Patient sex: M
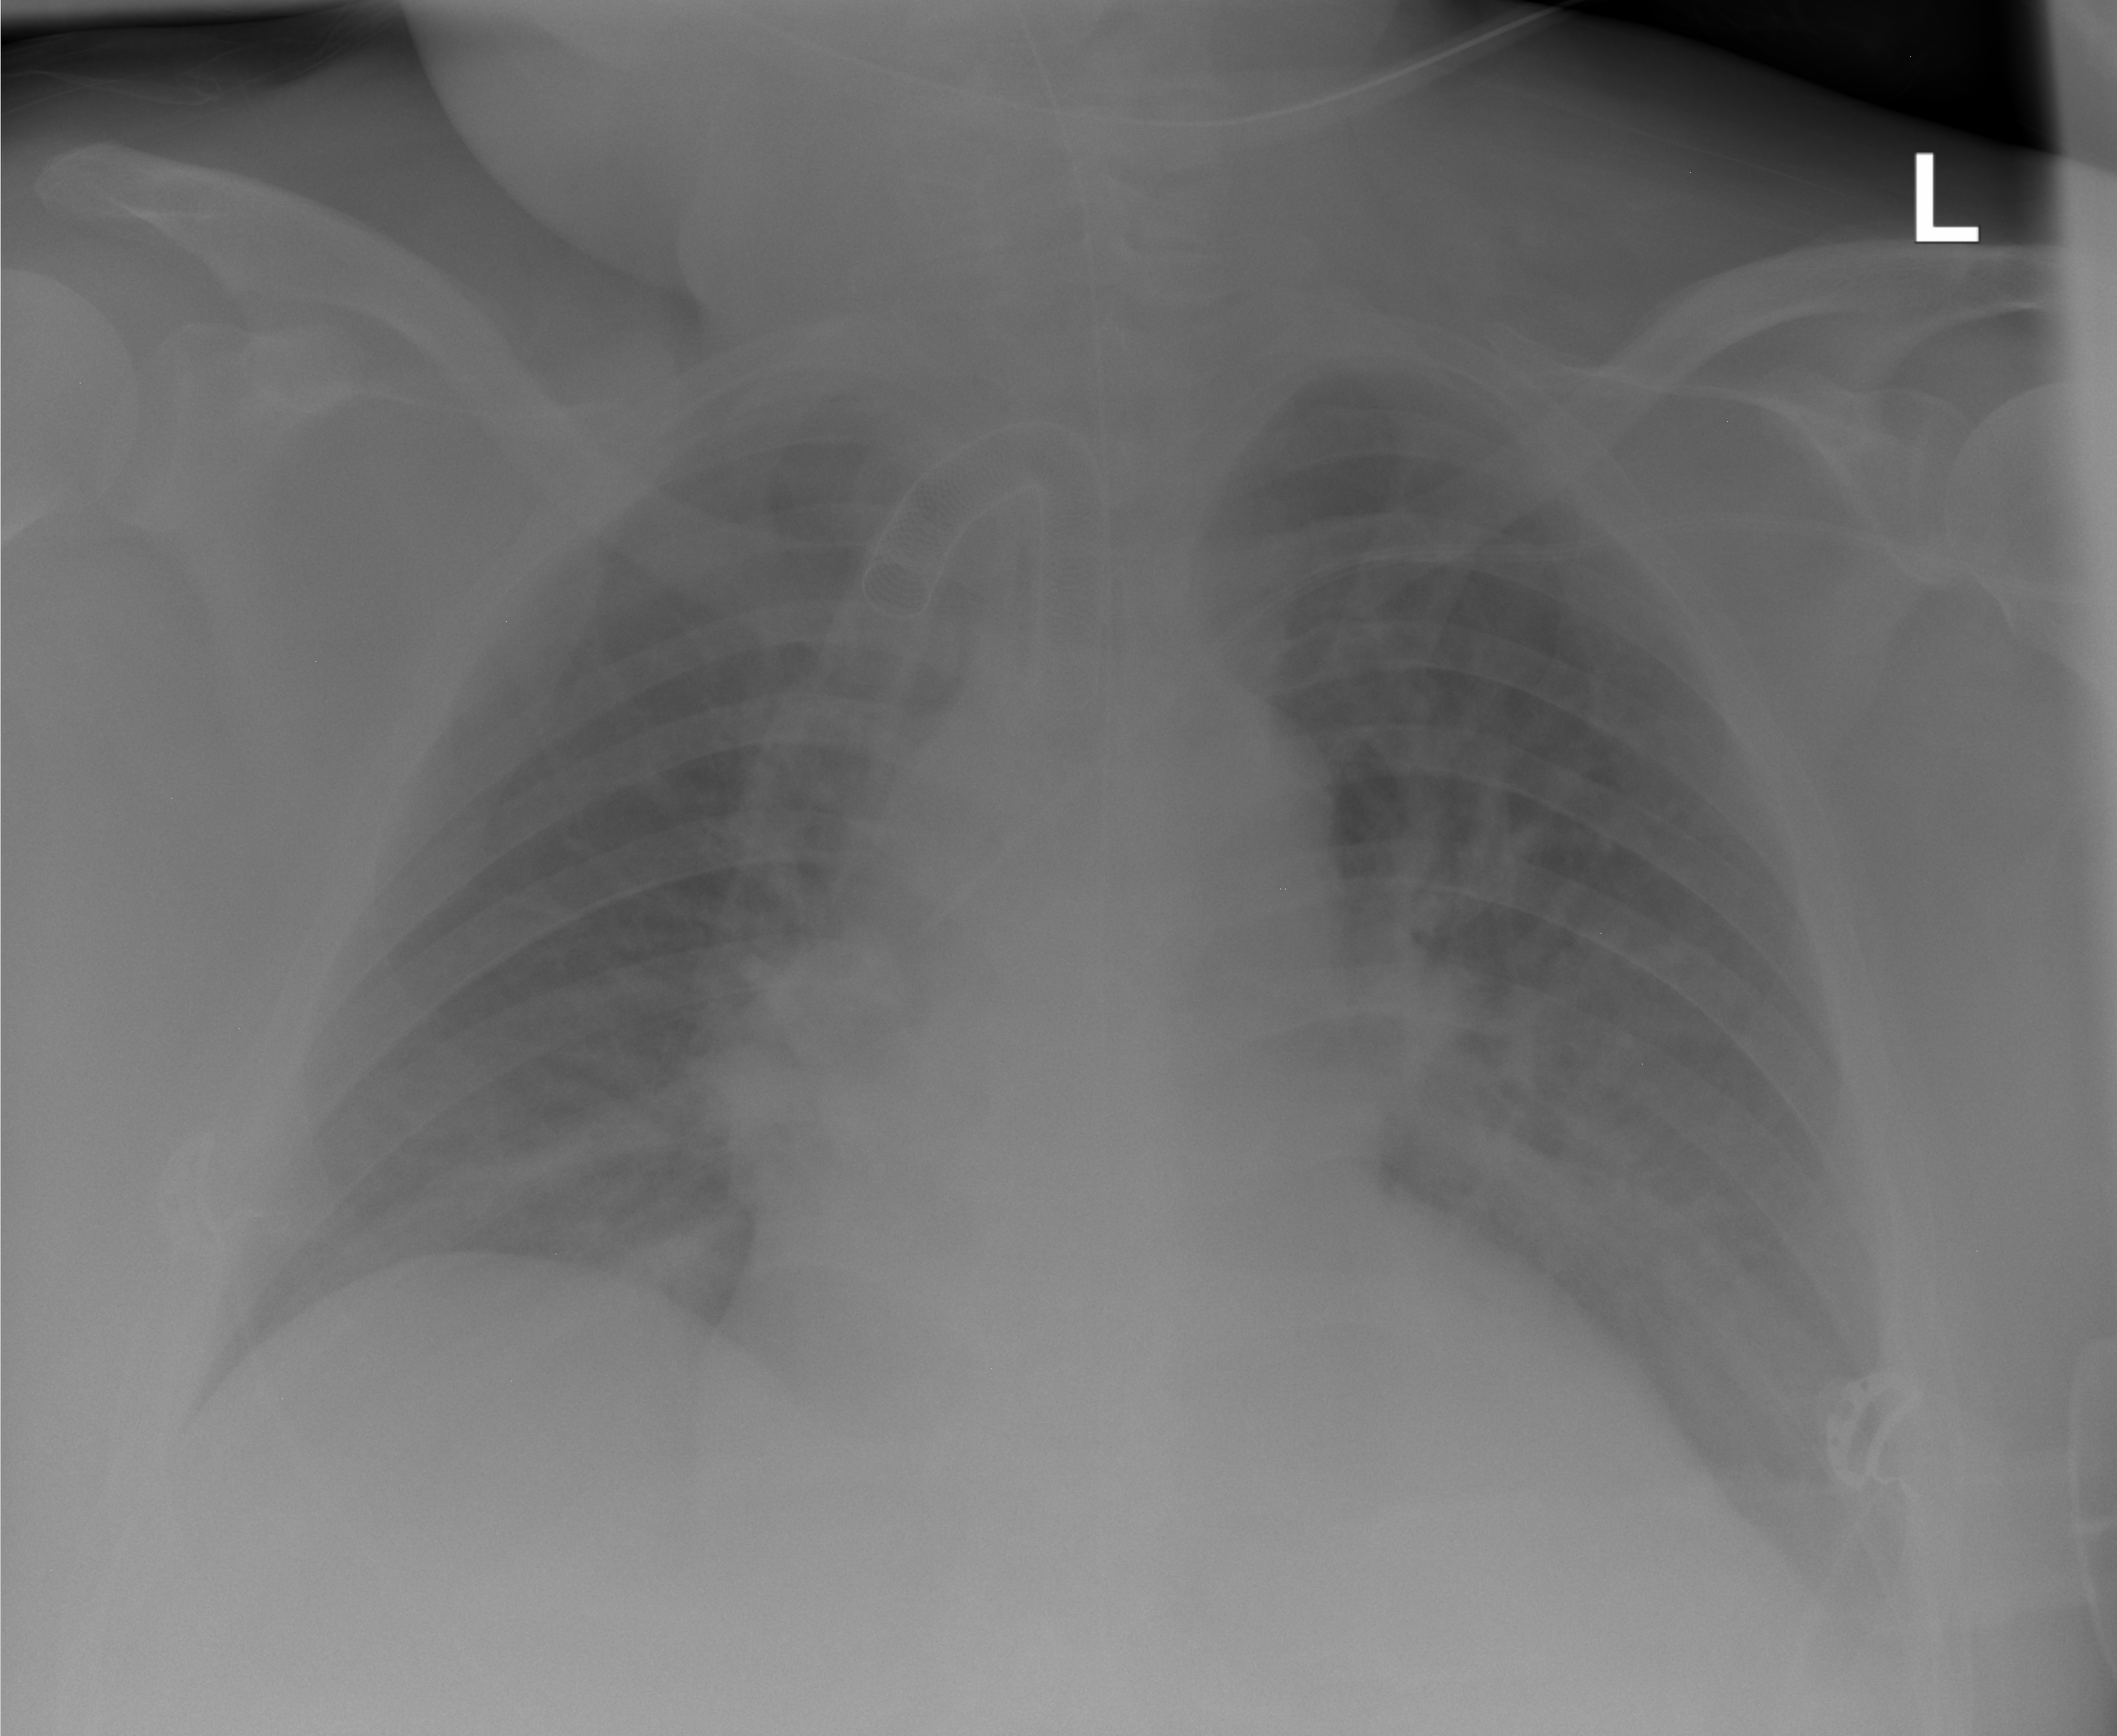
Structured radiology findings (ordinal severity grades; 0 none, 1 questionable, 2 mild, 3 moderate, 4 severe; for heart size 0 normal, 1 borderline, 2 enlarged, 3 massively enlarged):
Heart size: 2
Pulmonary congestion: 0
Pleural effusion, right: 0
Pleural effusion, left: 1
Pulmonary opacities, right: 2
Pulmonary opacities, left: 2
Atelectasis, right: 0
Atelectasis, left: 2